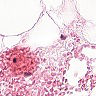
Metastatic tissue present: no